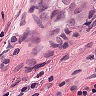
Metastatic tissue present: yes